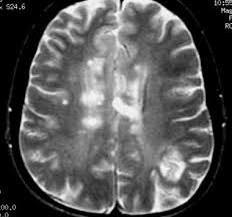
Label: notumor